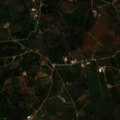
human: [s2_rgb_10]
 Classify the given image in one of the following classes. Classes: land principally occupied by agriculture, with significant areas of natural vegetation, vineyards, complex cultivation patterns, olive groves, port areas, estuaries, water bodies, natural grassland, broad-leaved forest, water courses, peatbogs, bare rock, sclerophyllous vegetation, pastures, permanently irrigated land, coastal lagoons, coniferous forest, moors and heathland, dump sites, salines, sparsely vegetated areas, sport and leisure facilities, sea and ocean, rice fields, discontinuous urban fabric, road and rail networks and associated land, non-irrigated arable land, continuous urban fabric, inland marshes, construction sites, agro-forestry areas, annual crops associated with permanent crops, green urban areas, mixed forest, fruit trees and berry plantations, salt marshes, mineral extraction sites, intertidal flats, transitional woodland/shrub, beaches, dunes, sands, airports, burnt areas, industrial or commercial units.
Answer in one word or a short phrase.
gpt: fruit trees and berry plantations, olive groves